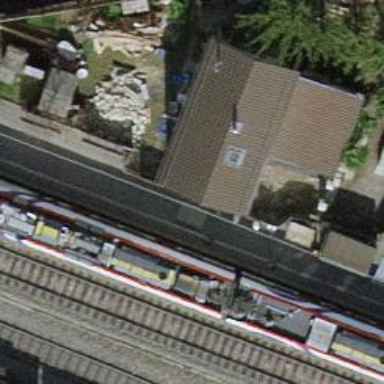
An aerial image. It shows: Railway halt station for public transport.